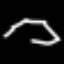
Label: octagon